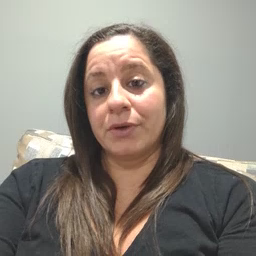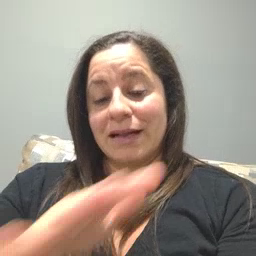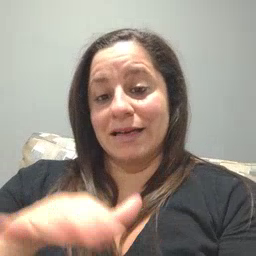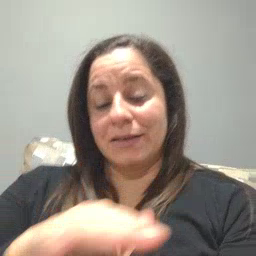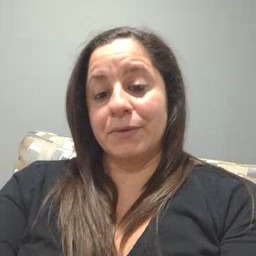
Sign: clean